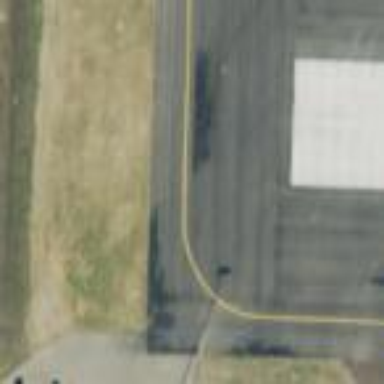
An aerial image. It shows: Apron at the airport.